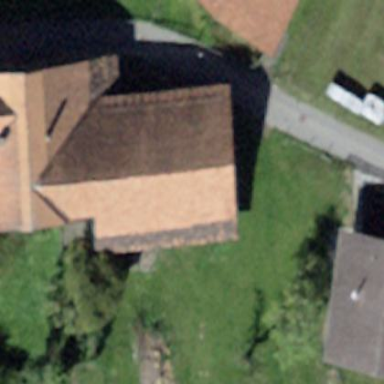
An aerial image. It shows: Farm building.